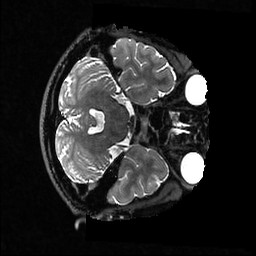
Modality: T2w
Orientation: axial
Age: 31
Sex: male
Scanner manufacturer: ge
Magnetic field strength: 3 T
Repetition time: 3.202 s
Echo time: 0.06575 s